Question: Wonder if somebody could help me. How can I create a simplest 'TwoWay' edited table that display an double array ?

For example 'double arr[] = new double [] {90,60,45,30,10,1,0.8}'
Then I create 'DataGrid' in XAML. How to bind every array element to appropriate gridRow. Or maybe easiest way to make it with any other WPF control that allows to calculate items for their indexes
Will be grateful to hear any of your answers.
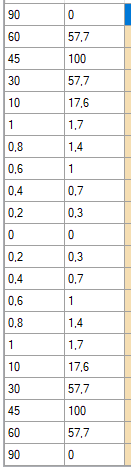
Answer: Try to explain my problem from other side.
I have an array
'double[] degree = { 90, 60, 45, 30, 10, 1, 0.8, 0.6, 0.4, 0.2, 0, 0.2, 0.4, 0.6, 0.8, 1, 10, 30, 45, 60, 90 };'
In winforms I fill table rows with it.
'''
InitializeComponent();
dataGridView1.Rows.Add(21);
for (int i = 0; i < 21; i++)
dataGridView1.Rows[i].Cells[0].Value = degree [i]'
'''
Like shown in the picture above. Now I am looking for simplest and useful way with WPF.
'''
using System.Windows.Data; // for table
public MainWindow()
{
InitializeComponent();
DataTable dt= new DataTable();
dt.Columns.Add("Header name");
for (int i = 0; i < degree.Length; i++)
dt.Rows.Add(degree[i]);
DG.ItemsSource = dt.DefaultView; // DG - name of DataGrid in which DataTable.
}
'''
This way table look like in the picture. But I can't get values from cells of "DataTable" use indexes (like "dataGridView1.Rows[i].Cells[0].Value") for further calculations or pass values of cells to another array. Someone offer to use collection of objects, but I don't find a way to create collection with array as property. Could someone offer a simple and applicable way to solve my problem.